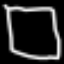
Label: square